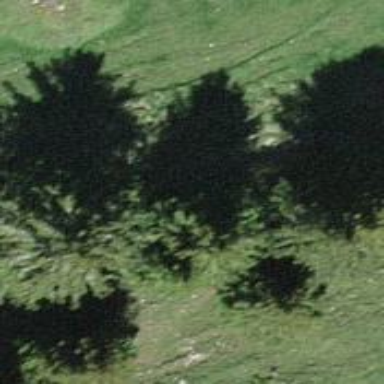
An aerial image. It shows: Needle-leaved tree in nature.